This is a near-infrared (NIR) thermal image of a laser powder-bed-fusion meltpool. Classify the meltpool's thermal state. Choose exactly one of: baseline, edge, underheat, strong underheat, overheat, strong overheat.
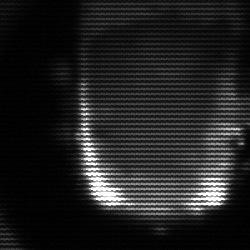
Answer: baseline